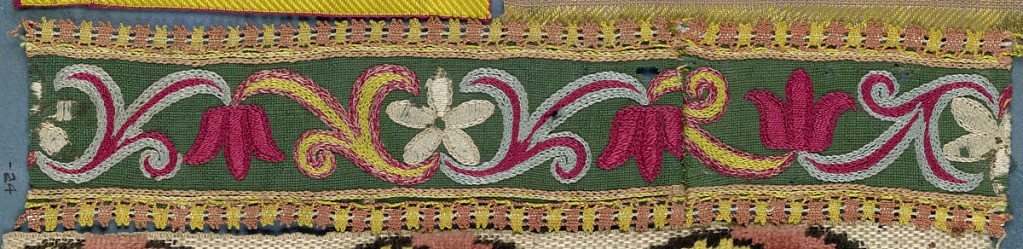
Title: Trimming
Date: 19th century
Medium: silk Technique: chain stitch embroidery on plain weave (possibly)
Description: Trimming fragment in a design of tulips and five-petal flowers with leaves worked in chain stitch in red, yellow, white and blue on a green ground. Narrow lace edging on both sides in pink and yellow.